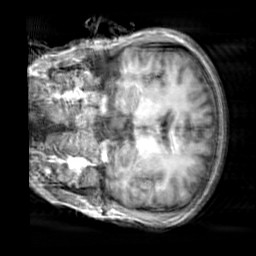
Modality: T1w
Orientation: coronal
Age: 26
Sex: male
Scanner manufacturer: siemens
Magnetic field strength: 3 T
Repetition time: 2.3 s
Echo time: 0.00303 s